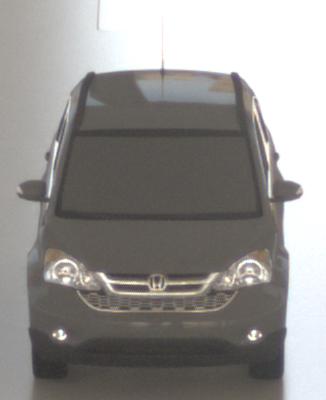
Make: Honda
Model: CR-V
Detailed model: CR-V (III) (04/10 - 10/12)
Model produced from: 2010
Model produced until: 2012
Doors: 5
Color: gray
Road condition: wet road
Daytime: morning or afternoon
Contrast: low contrast